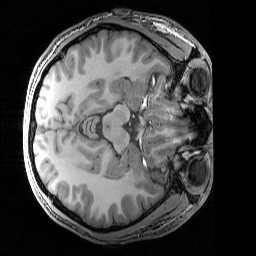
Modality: T1w
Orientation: axial
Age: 19
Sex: male
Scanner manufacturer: siemens
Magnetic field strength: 3 T
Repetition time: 2.3 s
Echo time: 0.00344 s